Field crop: tomato
Growth stage: 2
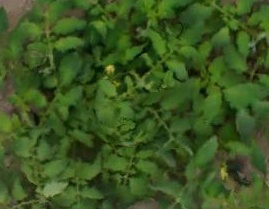
Species: tomato